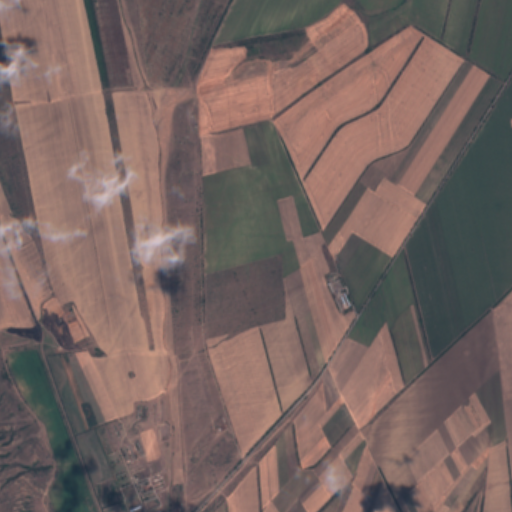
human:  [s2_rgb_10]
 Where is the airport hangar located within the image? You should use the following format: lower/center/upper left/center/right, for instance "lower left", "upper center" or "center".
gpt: The airport hangar is located in the lower left of the image.
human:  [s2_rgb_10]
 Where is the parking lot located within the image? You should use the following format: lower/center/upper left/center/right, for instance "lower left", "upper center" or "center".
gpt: There is no parking lot in the image.